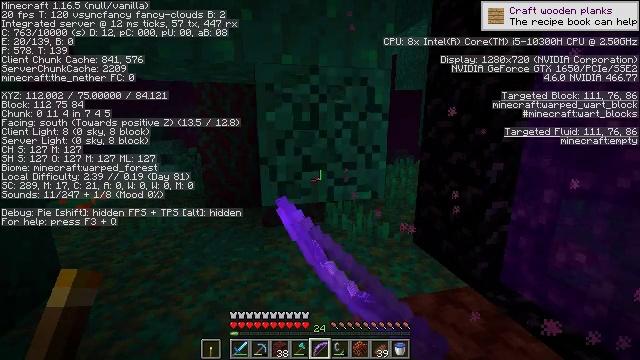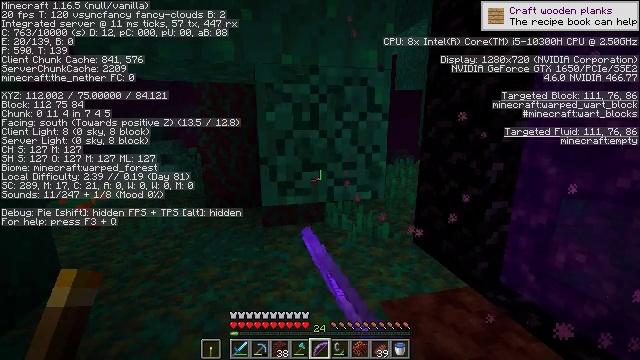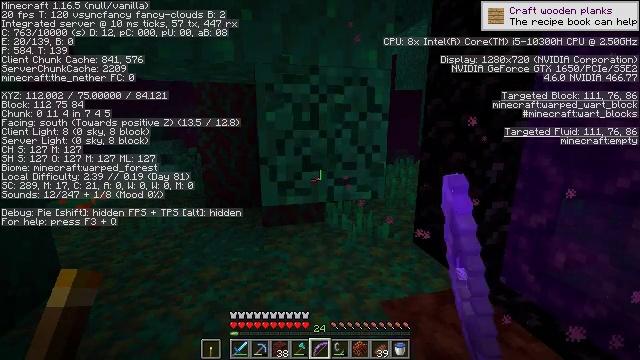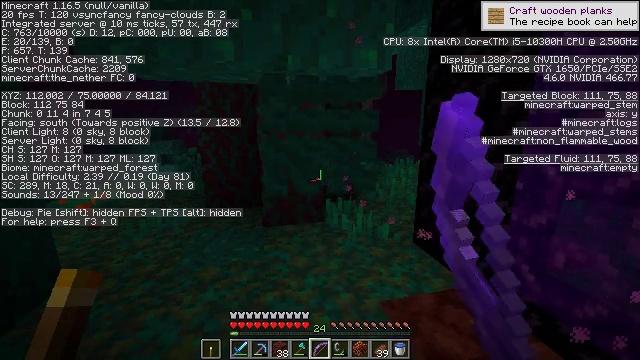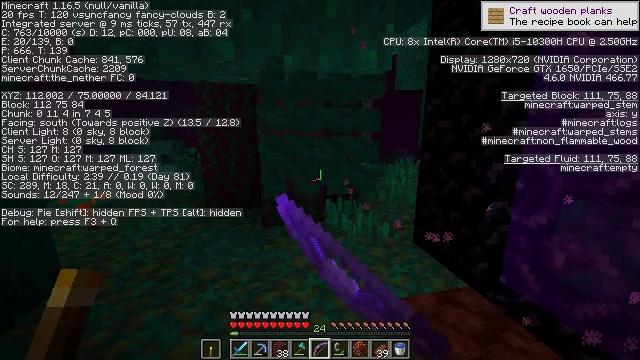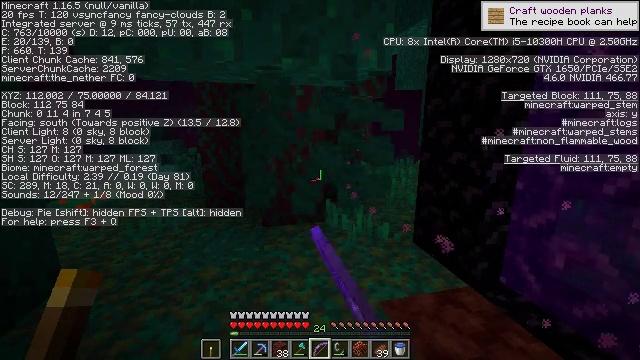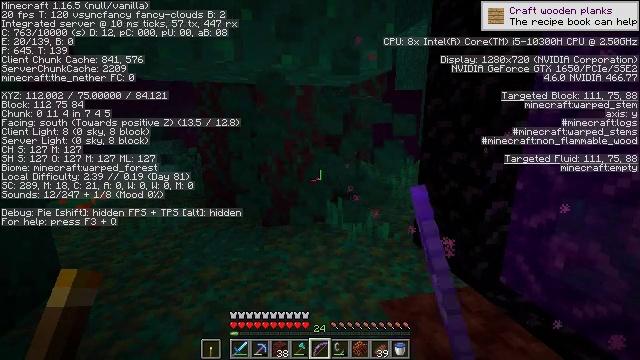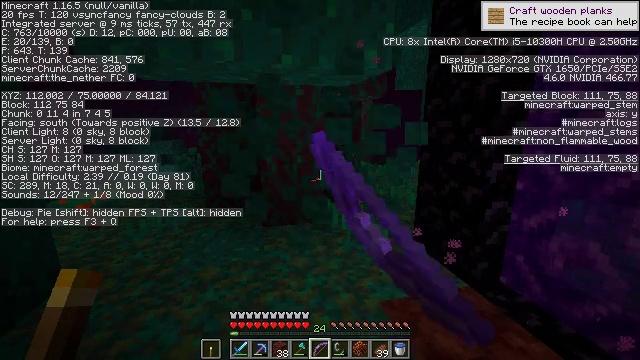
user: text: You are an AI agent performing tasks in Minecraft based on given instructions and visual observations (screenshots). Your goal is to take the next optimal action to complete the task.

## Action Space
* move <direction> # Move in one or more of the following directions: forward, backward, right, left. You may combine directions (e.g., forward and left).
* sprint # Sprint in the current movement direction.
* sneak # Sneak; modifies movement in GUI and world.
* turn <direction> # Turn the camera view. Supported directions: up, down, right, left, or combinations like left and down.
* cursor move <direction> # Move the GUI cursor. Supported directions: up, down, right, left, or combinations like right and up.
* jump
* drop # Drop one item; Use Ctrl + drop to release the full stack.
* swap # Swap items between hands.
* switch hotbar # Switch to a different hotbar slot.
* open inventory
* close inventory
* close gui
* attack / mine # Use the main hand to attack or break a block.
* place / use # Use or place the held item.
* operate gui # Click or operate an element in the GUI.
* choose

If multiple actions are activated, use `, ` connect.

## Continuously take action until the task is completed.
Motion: motion action
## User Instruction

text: Mine warped wart block.
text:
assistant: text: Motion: attack / mine
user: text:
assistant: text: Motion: attack / mine
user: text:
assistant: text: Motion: attack / mine
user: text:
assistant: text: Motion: attack / mine
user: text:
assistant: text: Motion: attack / mine
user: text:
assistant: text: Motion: attack / mine
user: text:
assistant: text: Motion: attack / mine
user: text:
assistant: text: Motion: attack / mine